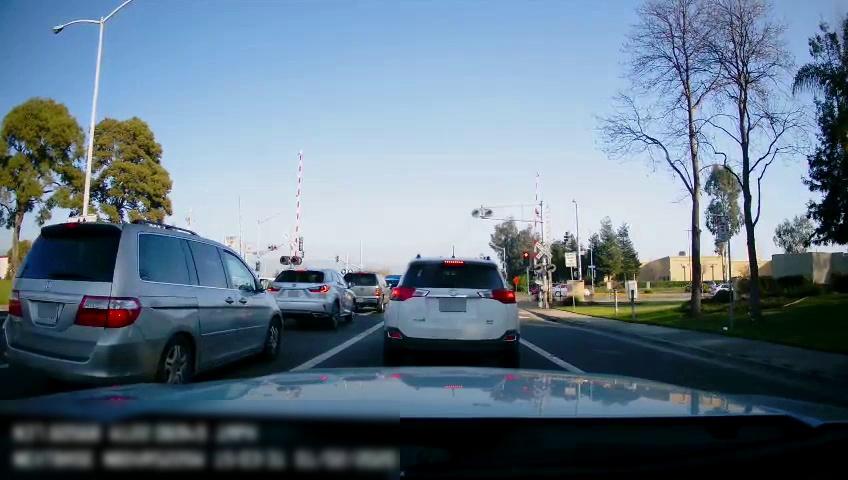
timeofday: Day
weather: Sunny
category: Drivable Space
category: Drivable Space
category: Drivable Space
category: Vehicles | Bus
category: Vehicles | Car
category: Vehicles | Car
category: Vehicles | SUV
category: Vehicles | SUV
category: Vehicles | Van
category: Vehicles | SUV
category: Lanes | Alternate Lane
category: Lanes | Current Lane
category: Lanes | Current Lane
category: Traffic | Signs
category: Traffic | Lights
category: Traffic | Lights
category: Traffic | Lights
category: Traffic | Lights
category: Traffic | Signs
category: Traffic | Lights
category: Traffic | Signs